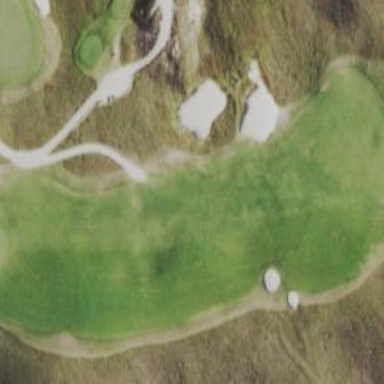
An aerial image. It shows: View of golf hole.